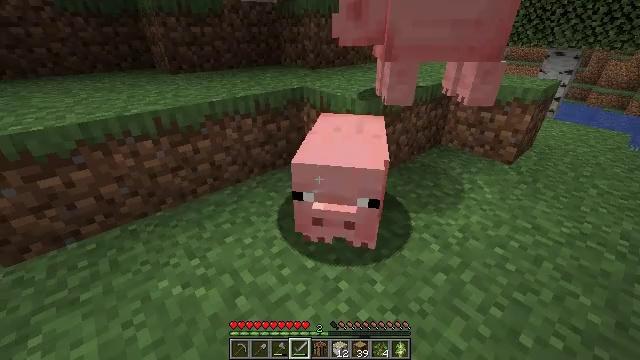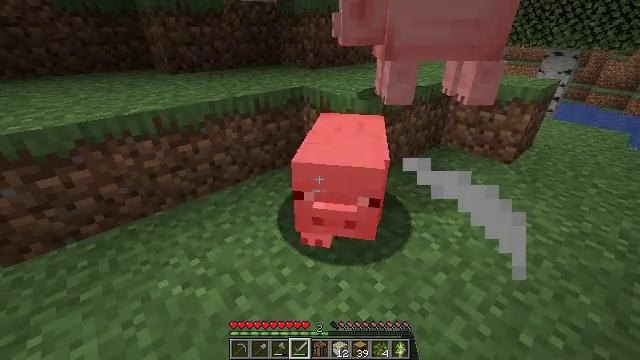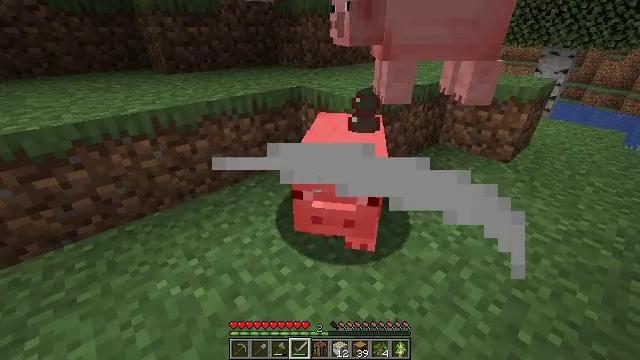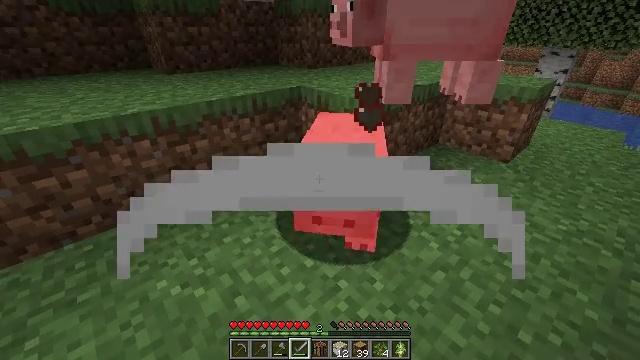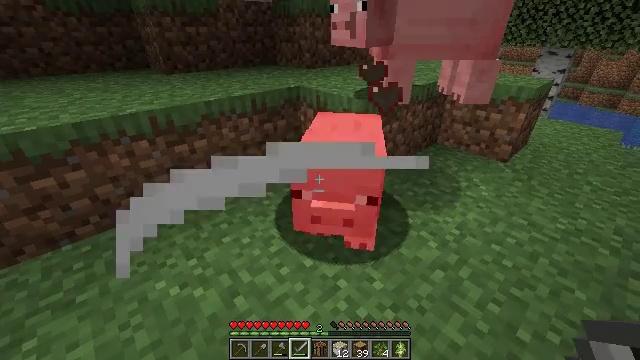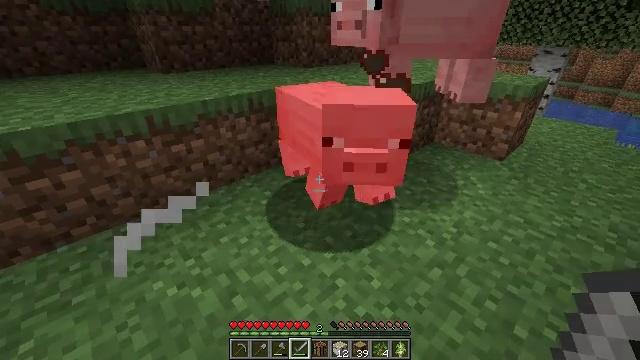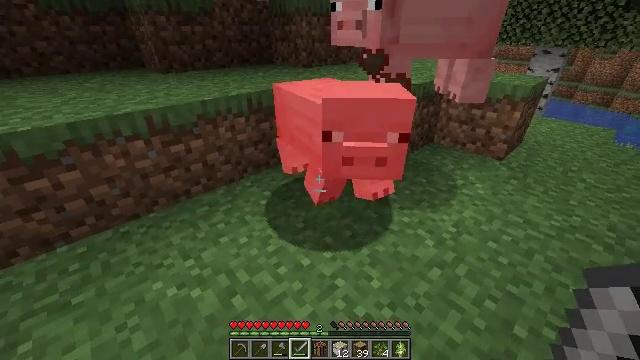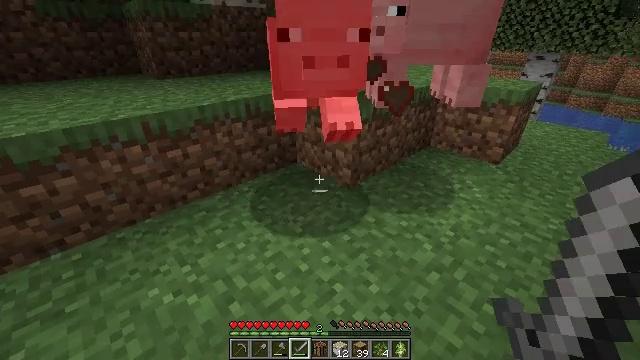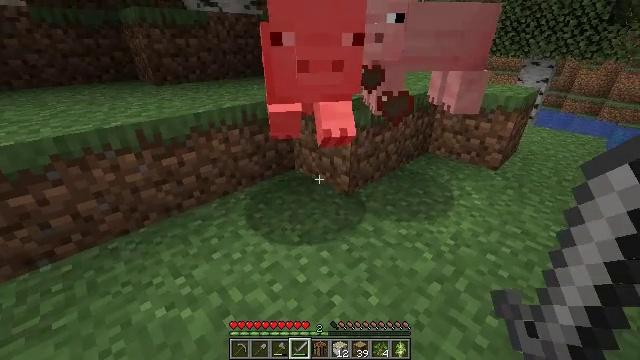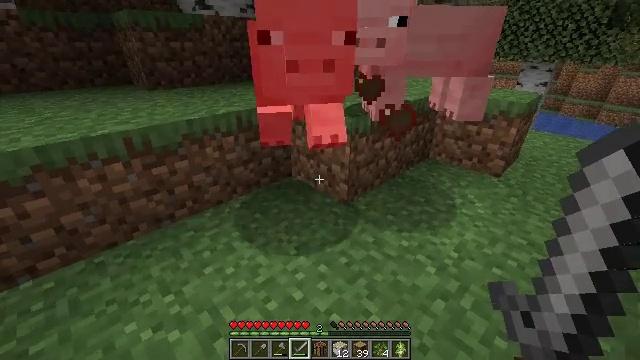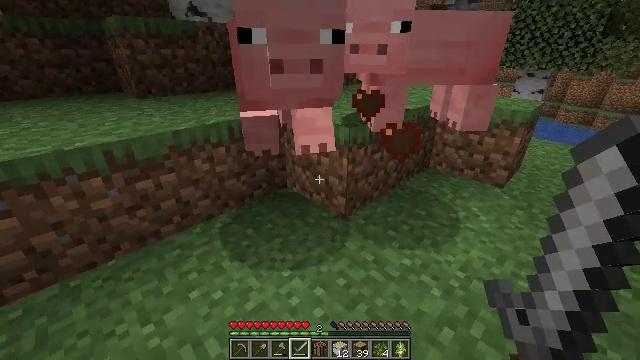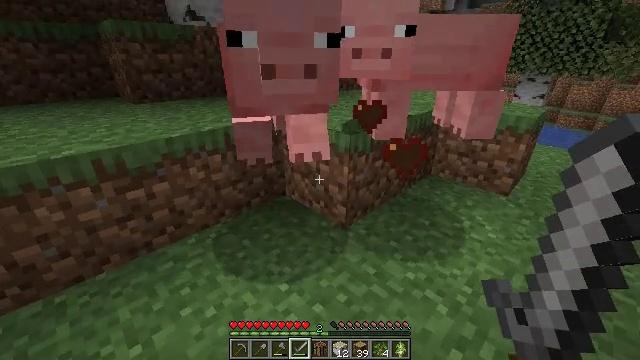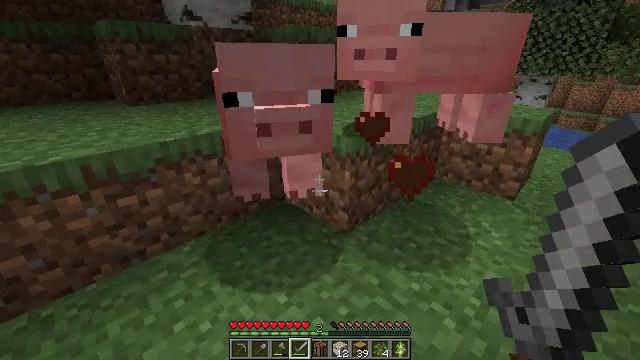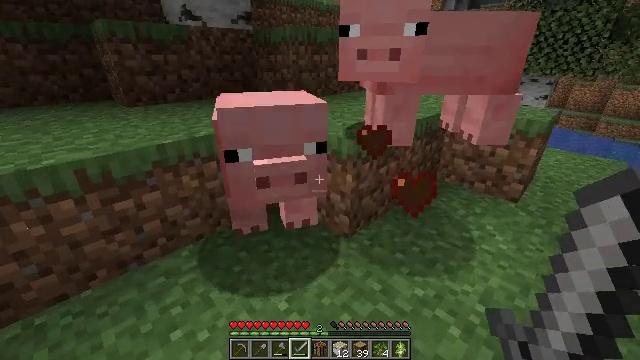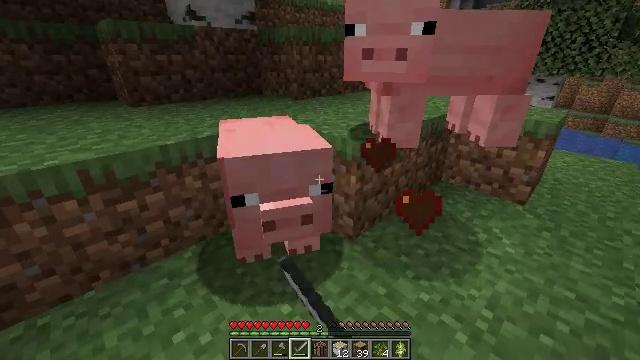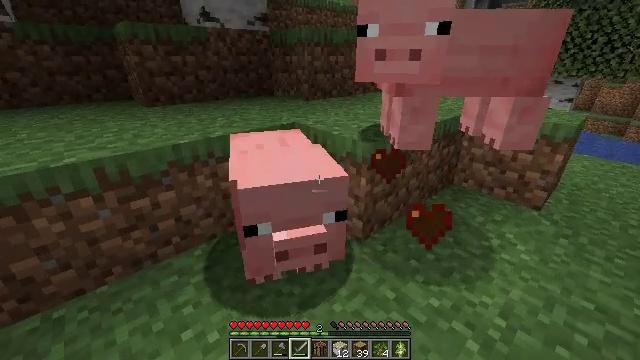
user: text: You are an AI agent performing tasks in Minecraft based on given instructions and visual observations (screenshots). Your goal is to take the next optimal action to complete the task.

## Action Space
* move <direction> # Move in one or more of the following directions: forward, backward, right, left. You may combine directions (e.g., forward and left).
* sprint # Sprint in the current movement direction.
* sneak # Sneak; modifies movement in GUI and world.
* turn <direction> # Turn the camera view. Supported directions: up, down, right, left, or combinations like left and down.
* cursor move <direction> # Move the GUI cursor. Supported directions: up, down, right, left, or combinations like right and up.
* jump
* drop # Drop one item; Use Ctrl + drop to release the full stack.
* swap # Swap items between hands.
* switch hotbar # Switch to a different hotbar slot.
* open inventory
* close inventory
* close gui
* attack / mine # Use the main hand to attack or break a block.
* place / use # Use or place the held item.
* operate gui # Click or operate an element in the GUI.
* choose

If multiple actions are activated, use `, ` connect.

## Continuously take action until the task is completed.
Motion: motion action
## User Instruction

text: Kill the pig.
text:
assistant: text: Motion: no_op
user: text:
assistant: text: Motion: no_op
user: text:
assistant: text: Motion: no_op
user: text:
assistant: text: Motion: no_op
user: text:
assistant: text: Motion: no_op
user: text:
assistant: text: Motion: no_op
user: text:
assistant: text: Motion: turn up
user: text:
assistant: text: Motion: move forward, turn up
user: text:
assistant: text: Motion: move forward
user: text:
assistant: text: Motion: move forward, turn up
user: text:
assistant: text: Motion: no_op
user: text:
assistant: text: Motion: no_op
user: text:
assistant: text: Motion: attack / mine
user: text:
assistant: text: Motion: attack / mine
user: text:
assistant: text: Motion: turn left, attack / mine
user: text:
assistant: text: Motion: turn left, attack / mine
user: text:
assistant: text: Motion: turn left
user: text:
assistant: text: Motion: no_op